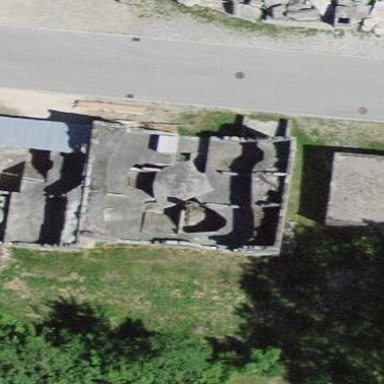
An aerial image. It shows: Ruins of building.